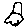
Label: bird